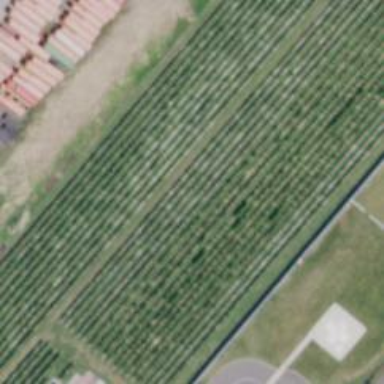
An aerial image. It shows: Vineyard growing grapes.